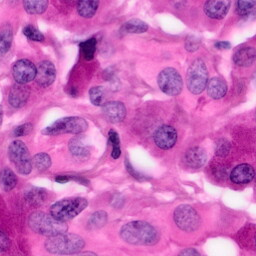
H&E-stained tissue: Pancreatic